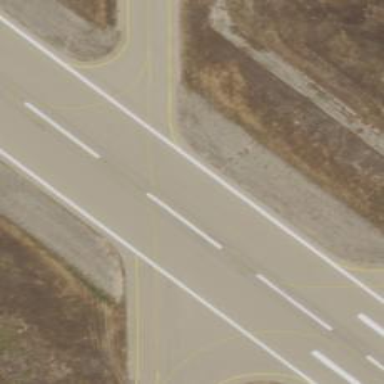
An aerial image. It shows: Image of taxiway at airport.